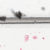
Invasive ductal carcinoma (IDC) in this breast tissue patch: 0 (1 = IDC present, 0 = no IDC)